Field crop: maize
Growth stage: 2
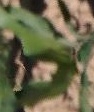
Species: maize